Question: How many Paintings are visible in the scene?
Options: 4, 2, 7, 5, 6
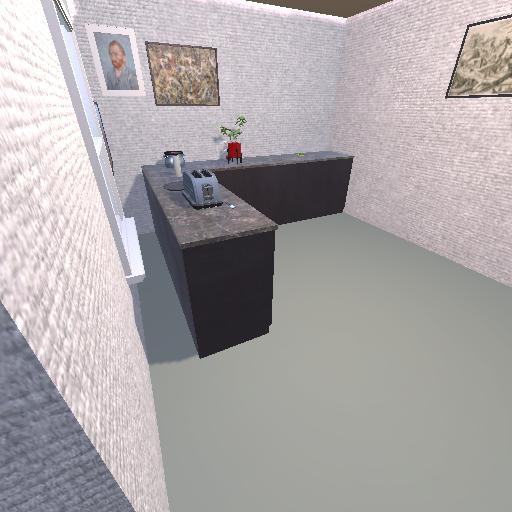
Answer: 4